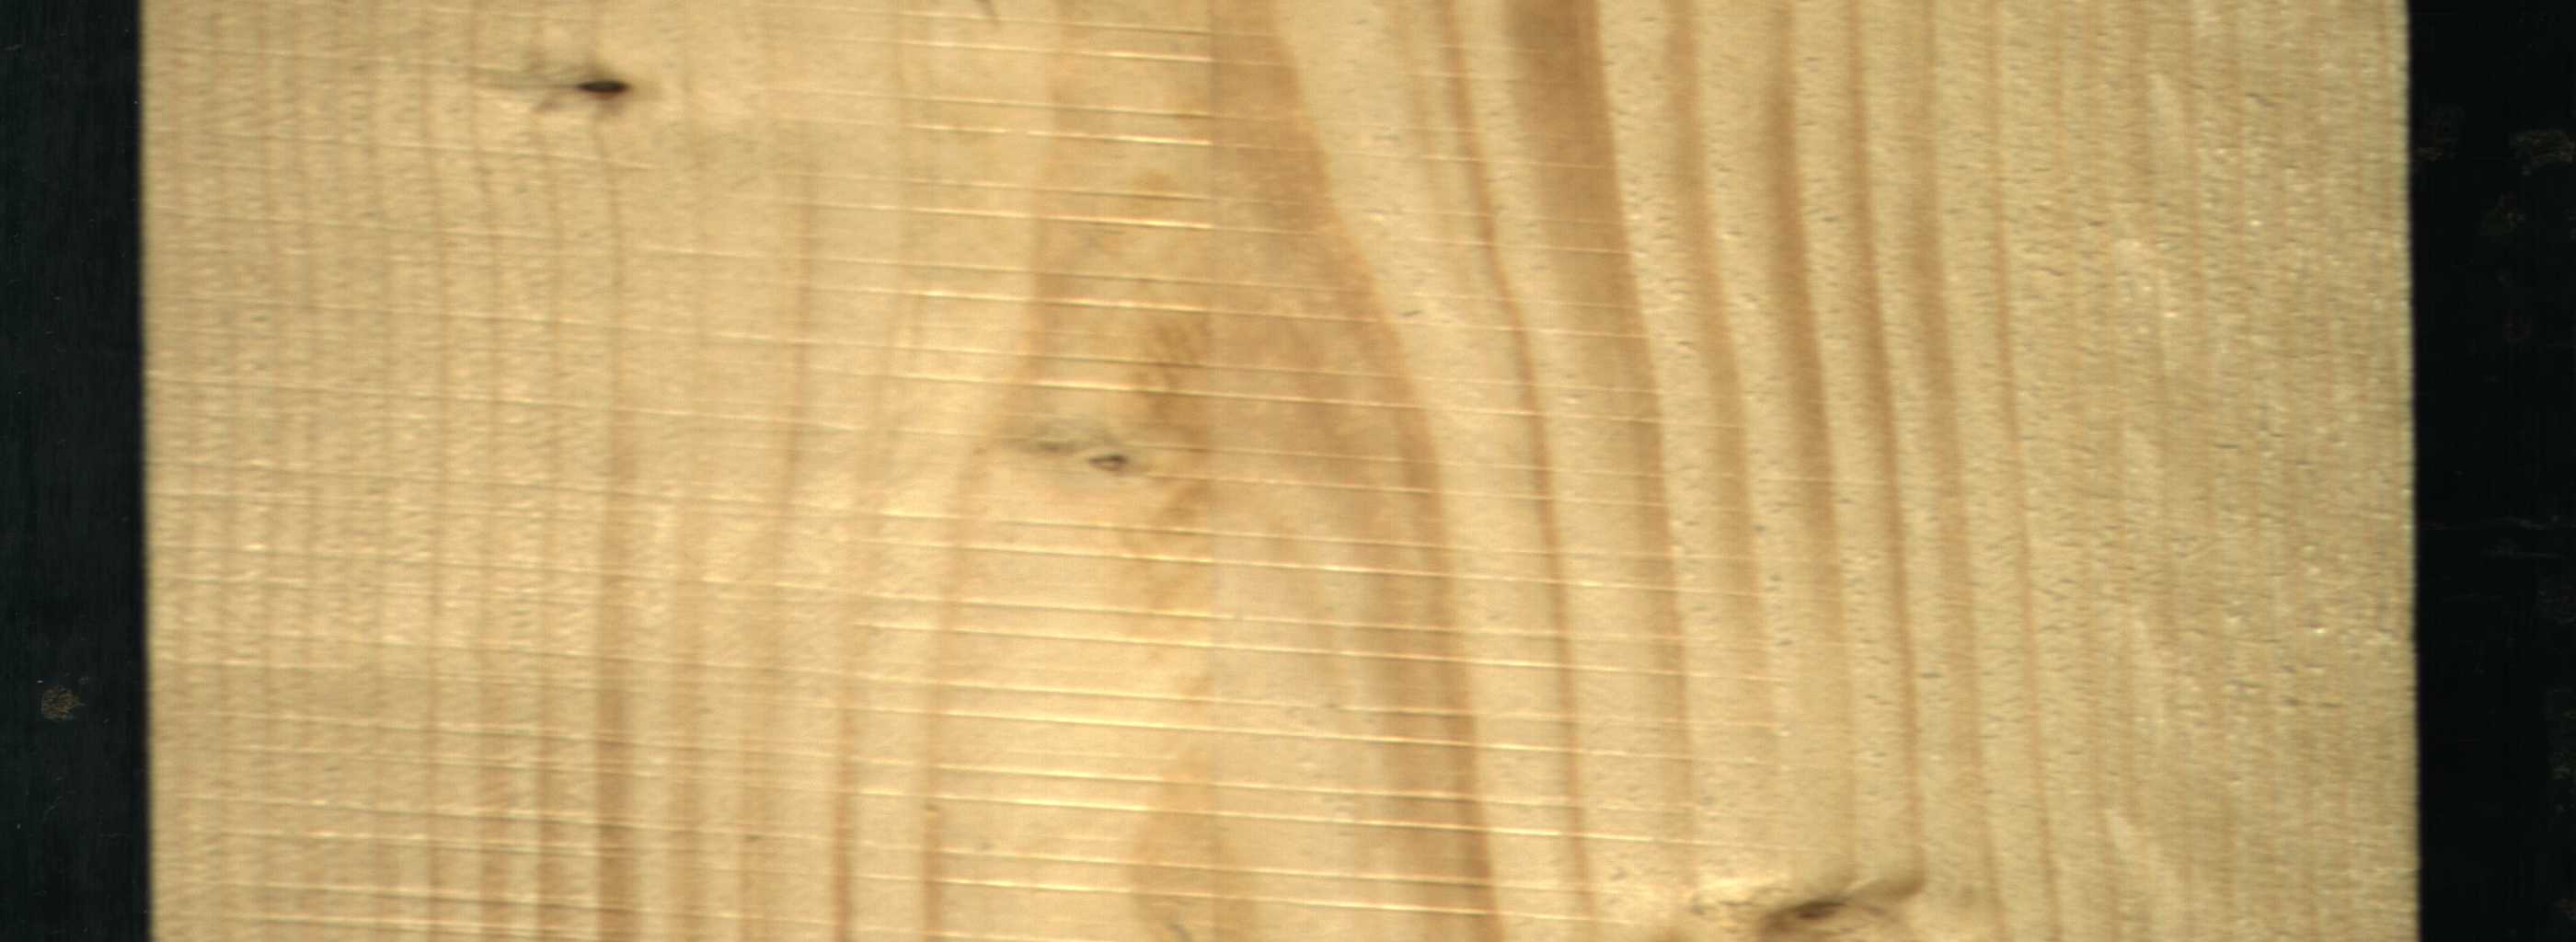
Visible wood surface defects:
Dead_Knot
Live_Knot
Live_Knot